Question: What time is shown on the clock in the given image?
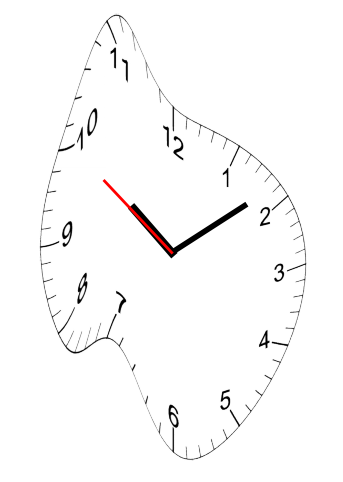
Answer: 10:08:50